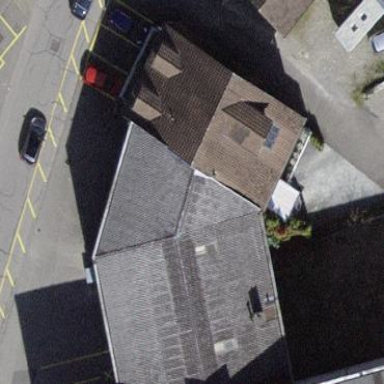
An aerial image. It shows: Industrial building.